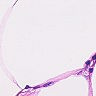
Metastatic tissue present: no